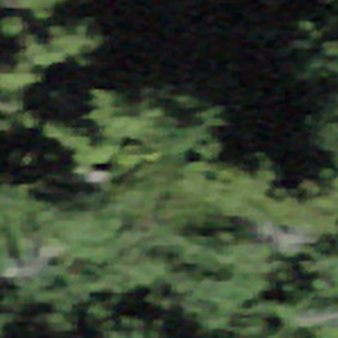
Label: other